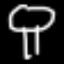
Label: mushroom